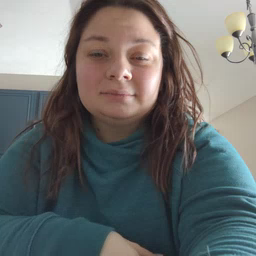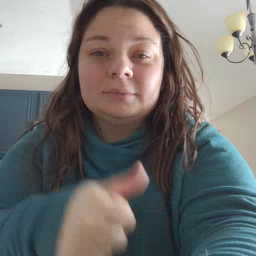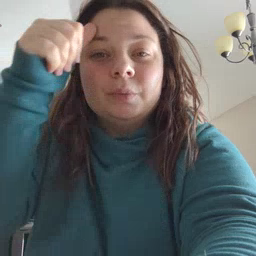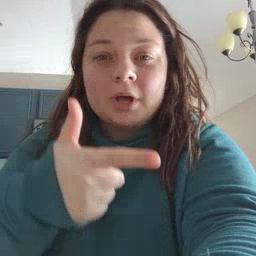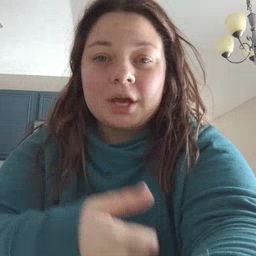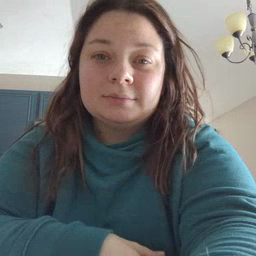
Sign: brother